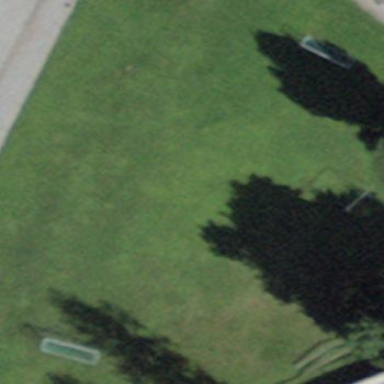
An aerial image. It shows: Grassy pitch for various sports activities.